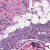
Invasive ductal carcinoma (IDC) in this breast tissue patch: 1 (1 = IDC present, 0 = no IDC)